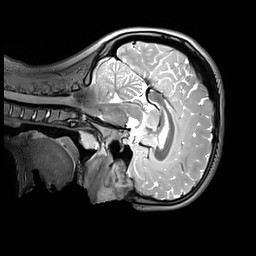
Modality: T2w
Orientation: sagittal
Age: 12
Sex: female
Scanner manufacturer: siemens
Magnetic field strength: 3 T
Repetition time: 3.2 s
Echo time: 0.408 s